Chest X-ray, PA view. Patient: 67 years old, sex M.
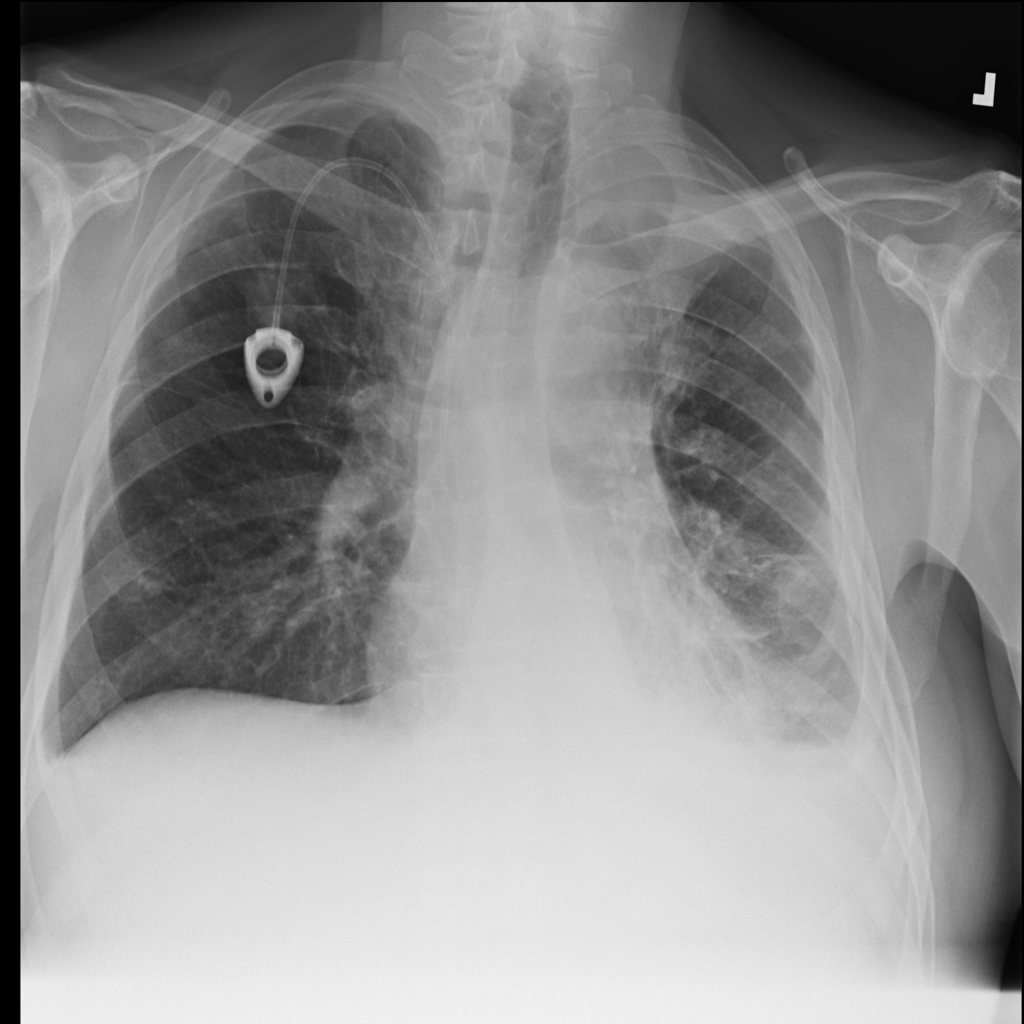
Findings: Pleural_Thickening